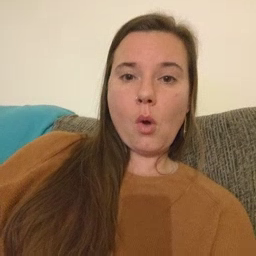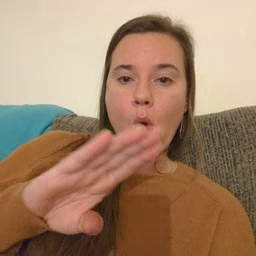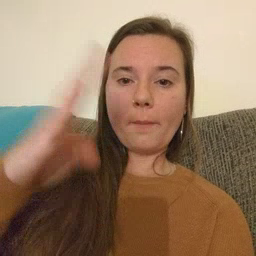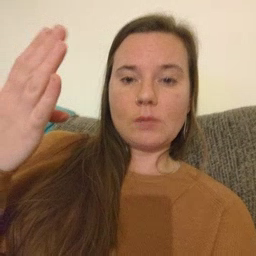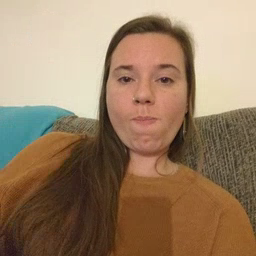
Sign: open